Field crop: maize
Growth stage: 2
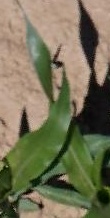
Species: maize